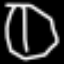
Label: octagon